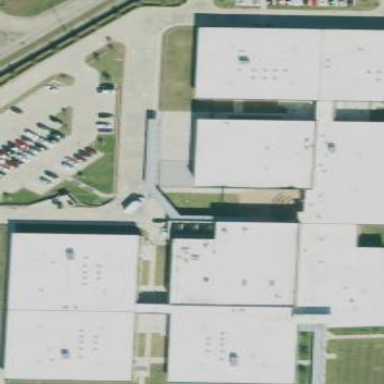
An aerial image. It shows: School.